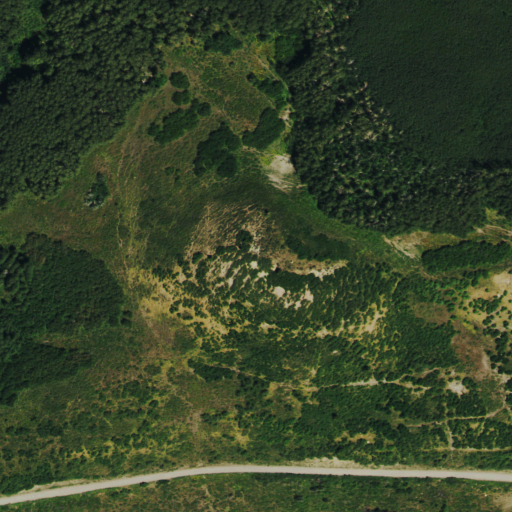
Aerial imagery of mountain in Colorado named Monument Hill containing deciduous forest, shrub, open development, and grassland